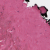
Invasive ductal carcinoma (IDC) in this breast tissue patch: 0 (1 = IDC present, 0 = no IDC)